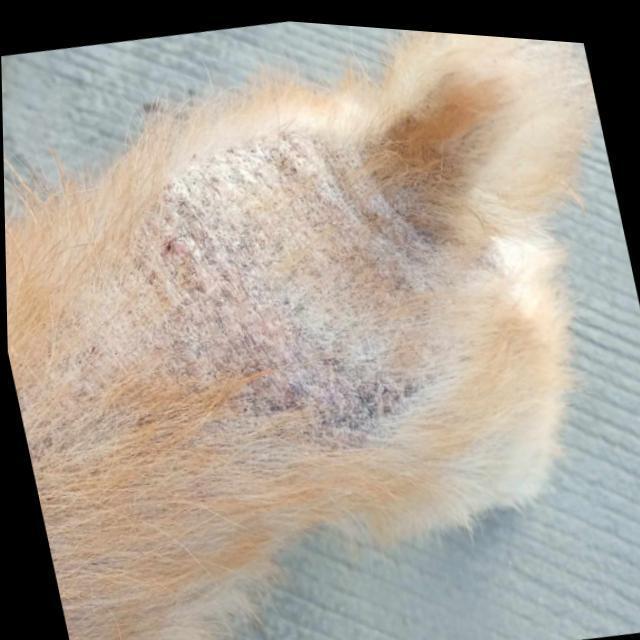
Canine demodicosis (Demodex mange) — caused by Demodex canis mites. Presents with alopecia, follicular papules, pustules, and comedones. Often localized on face and forelimbs.